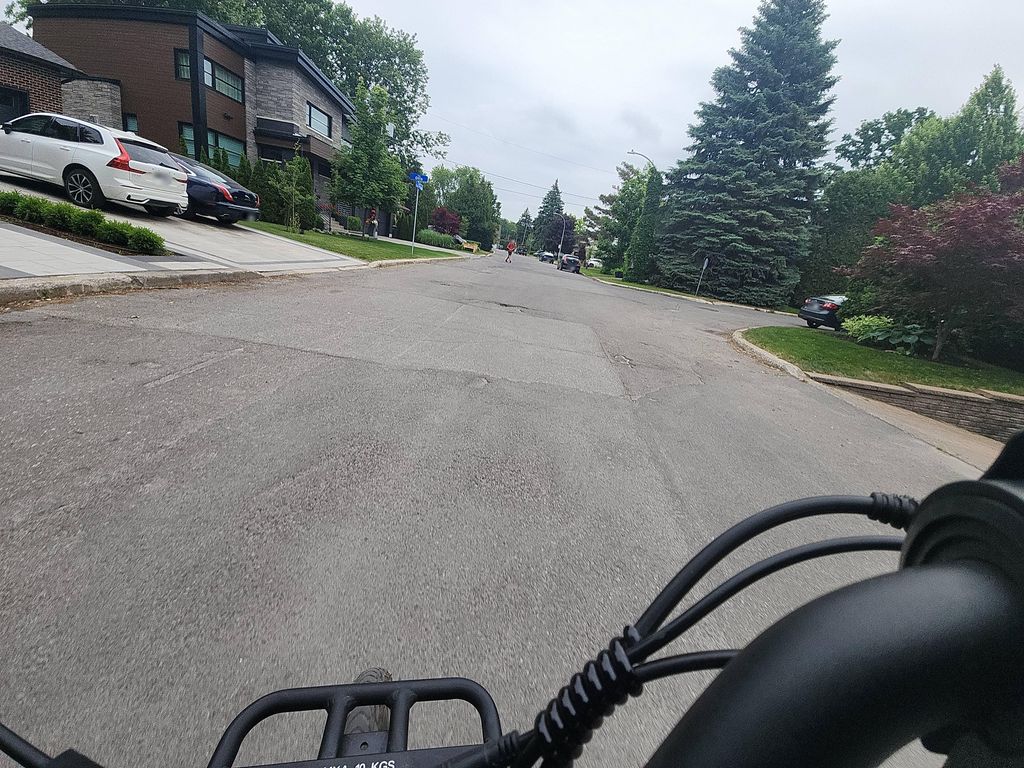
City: montreal